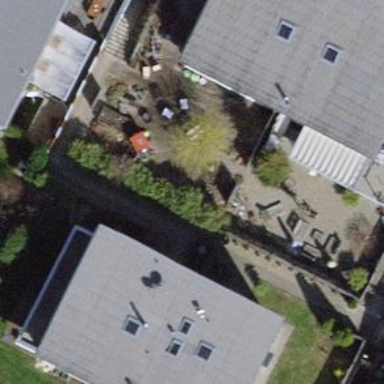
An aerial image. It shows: Terrace building.